Question: I'm having a problem with running my query in the SQL server. In MYSQL it worked fine but had to switch to the SQL Server.
Error message when running select query:
> Column 'dbo.regioomzet.regio' is invalid in the select list because of it
is not contained in either an aggregate function or the GROUP BY
clause.

Code looks like this:
'''
USE aenc;
GO
CREATE VIEW RegioOmzet (
regio
,omzet
)
AS
SELECT so.region
,Sum(p.unit_price * soi.quantity) AS omzet
FROM sales_order so
JOIN sales_order_item soi ON so.id = soi.id
JOIN product p ON soi.prod_id = p.id
GROUP BY so.region;
GO
'''
Here is the select query where all goes wrong in SQL Server.
'''
SELECT ro.regio
,MAX(ro.omzet)
FROM dbo.regioomzet ro
'''
Basically, every row has an int for that I want the max int from that view returned so 1 row. But I get the aggregate function group error. I don't know how to fix it?
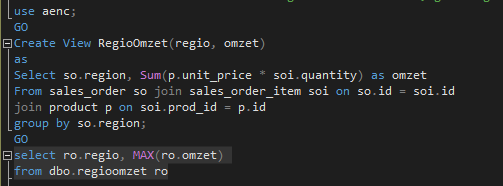
Answer: When using aggregate functions, SQL Server requires that all columns in the 'SELECT' list either be aggregated or be explicitly added to a 'GROUP BY' clause. Earlier versions of MySQL do not require this, which makes for faster typing but can yield unexpected/unwanted results.
So you just need to add the explicit 'GROUP BY' clause to your query.
'''
select ro.regio, MAX(ro.omzet)
from dbo.regioomzet ro
group by ro.regio;
'''
I misunderstood the desired output. For just the largest 'max(ro.omzet)' row:
'''
select top (1)
ro.regio,
MAX(ro.omzet)
from dbo.regioomzet ro
group by ro.regio
order by MAX(ro.omzet) desc;
'''
The 'TOP(n)' syntax is the SQL Server implementation of 'LIMIT n', which MySQL uses.